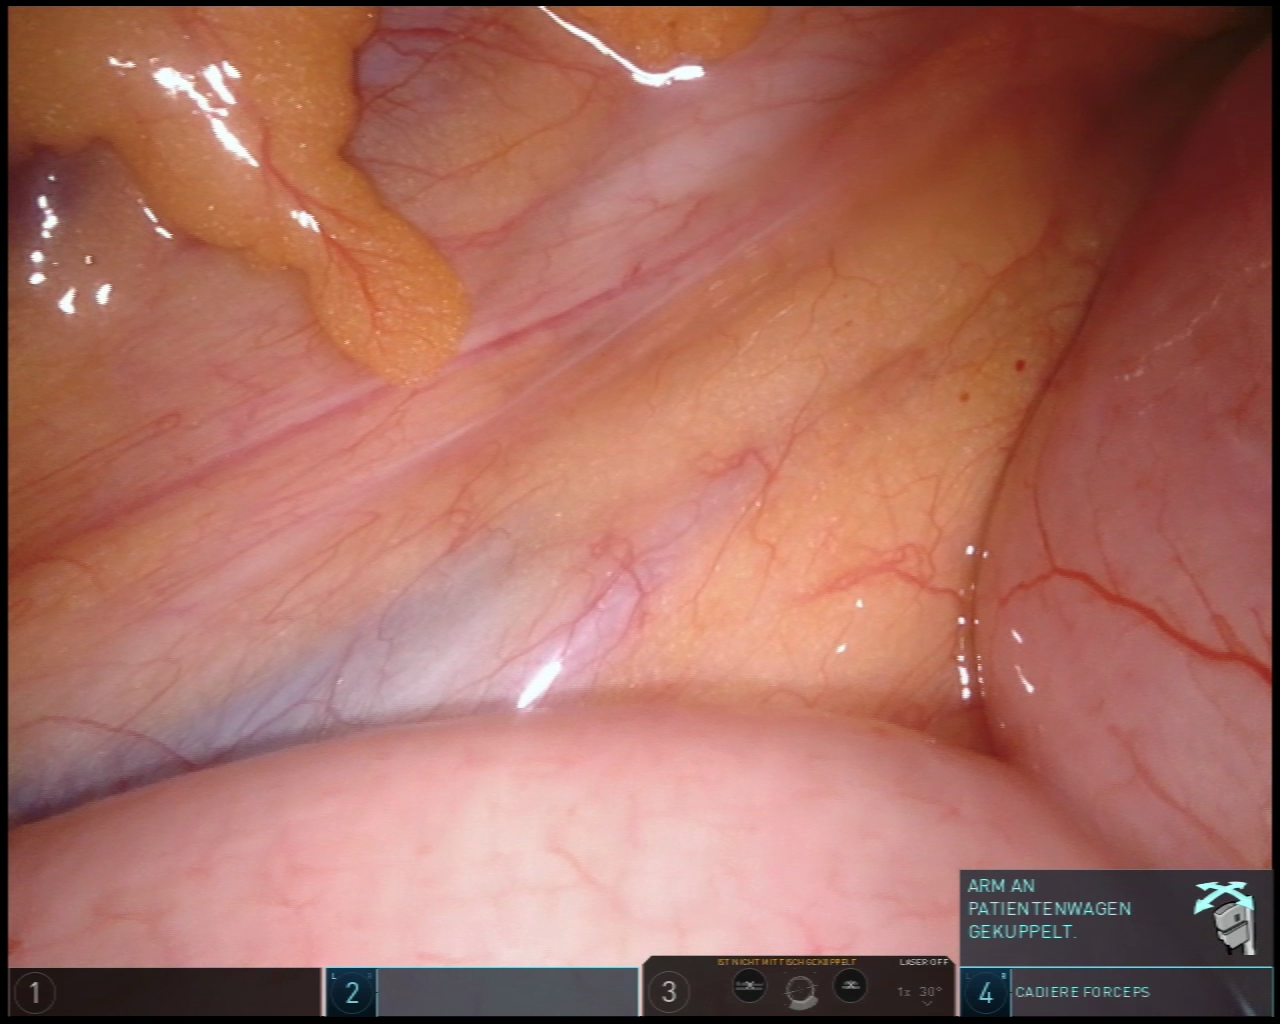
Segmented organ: small_intestine
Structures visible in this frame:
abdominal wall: yes
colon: no
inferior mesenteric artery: no
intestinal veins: no
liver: no
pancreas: no
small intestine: yes
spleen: no
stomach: no
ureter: no
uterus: no
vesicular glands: no